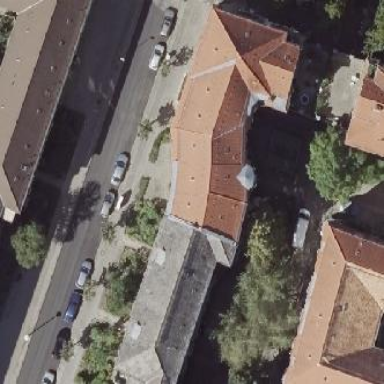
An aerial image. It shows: Apartment building with hipped roof.